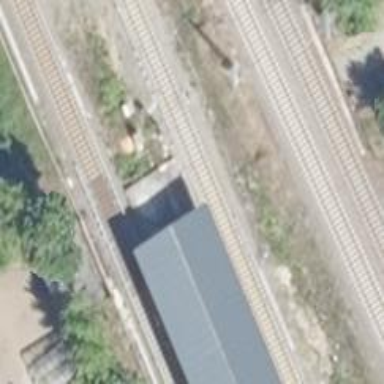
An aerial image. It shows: Railway signal.